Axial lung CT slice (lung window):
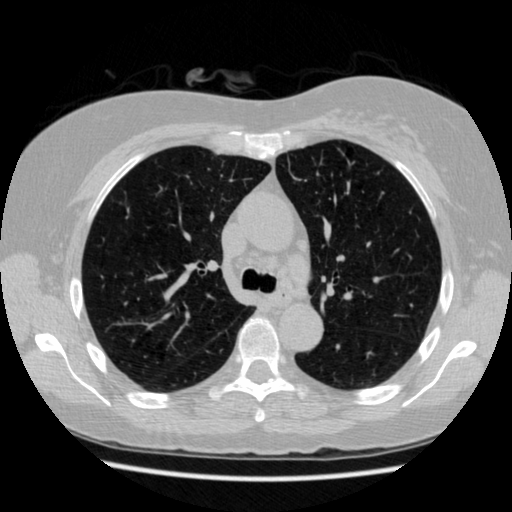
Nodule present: no